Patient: sex M, age 43
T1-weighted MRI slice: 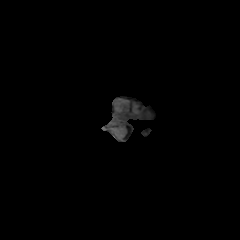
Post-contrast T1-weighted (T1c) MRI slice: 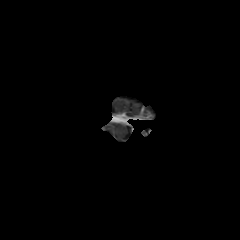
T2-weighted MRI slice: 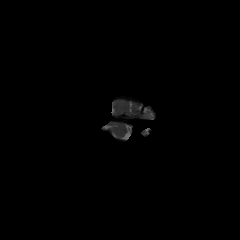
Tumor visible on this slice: no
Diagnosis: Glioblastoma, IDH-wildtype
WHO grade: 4